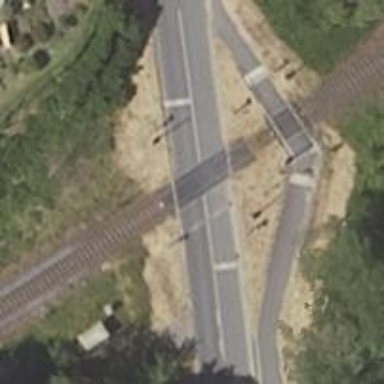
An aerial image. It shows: Level crossing with both lights and saltire in place.